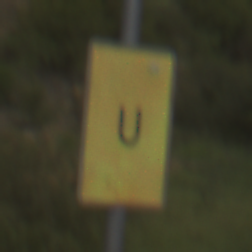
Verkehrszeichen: AnkuendigungOderFortsetzungUmleitungOhnePfeilsymbol
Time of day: Midday
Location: Outdoor (Nature)
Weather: PartlyCloudy
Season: NotSpecified
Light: Natural